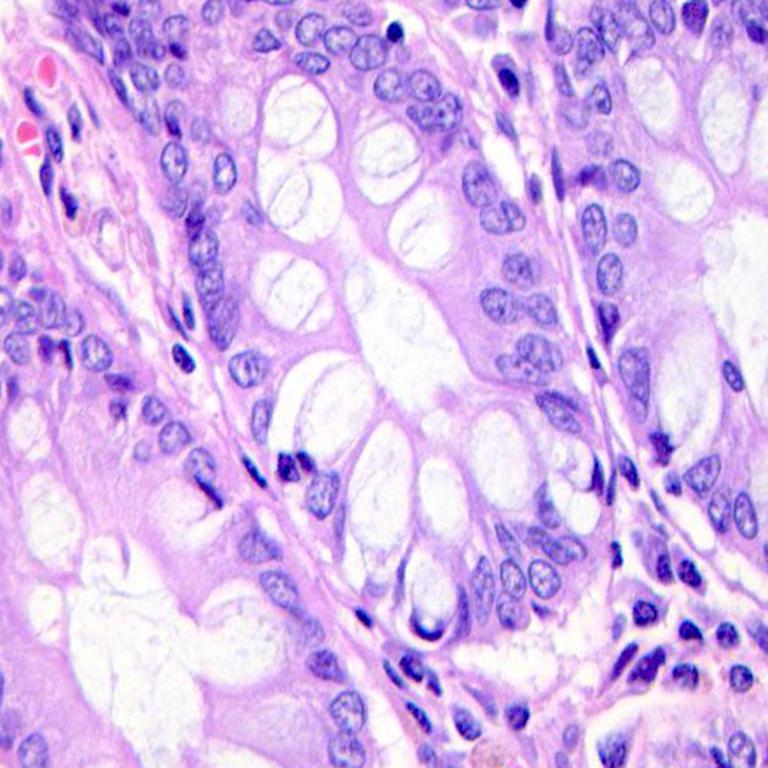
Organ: colon
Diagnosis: benign